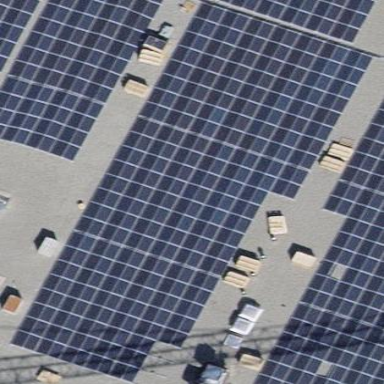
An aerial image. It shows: Solar power generator utilizing photovoltaic technology with solar photovoltaic panels.